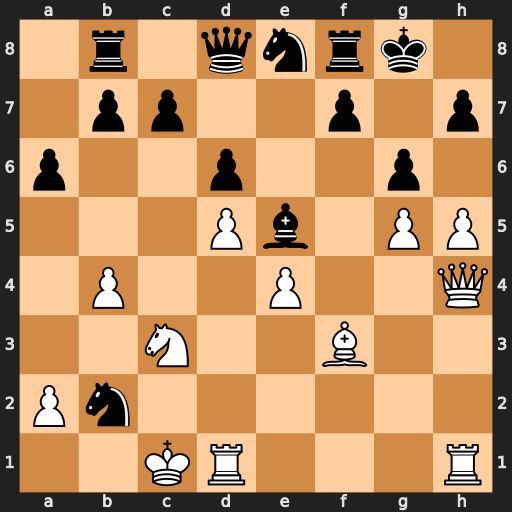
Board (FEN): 1r1qnrk1/1pp2p1p/p2p2p1/3Pb1PP/1P2P2Q/2N2B2/Pn6/2KR3R
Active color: w
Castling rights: -
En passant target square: -
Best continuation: hxg6 Qxg5+ Qxg5